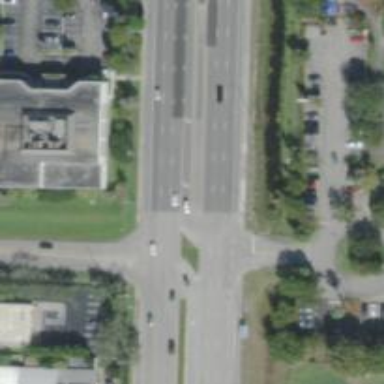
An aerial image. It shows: Secondary link road.